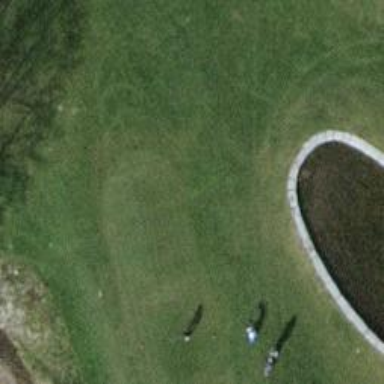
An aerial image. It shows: Golf tee.